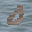
Label: 0